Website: apple-inc
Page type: customer-info-address
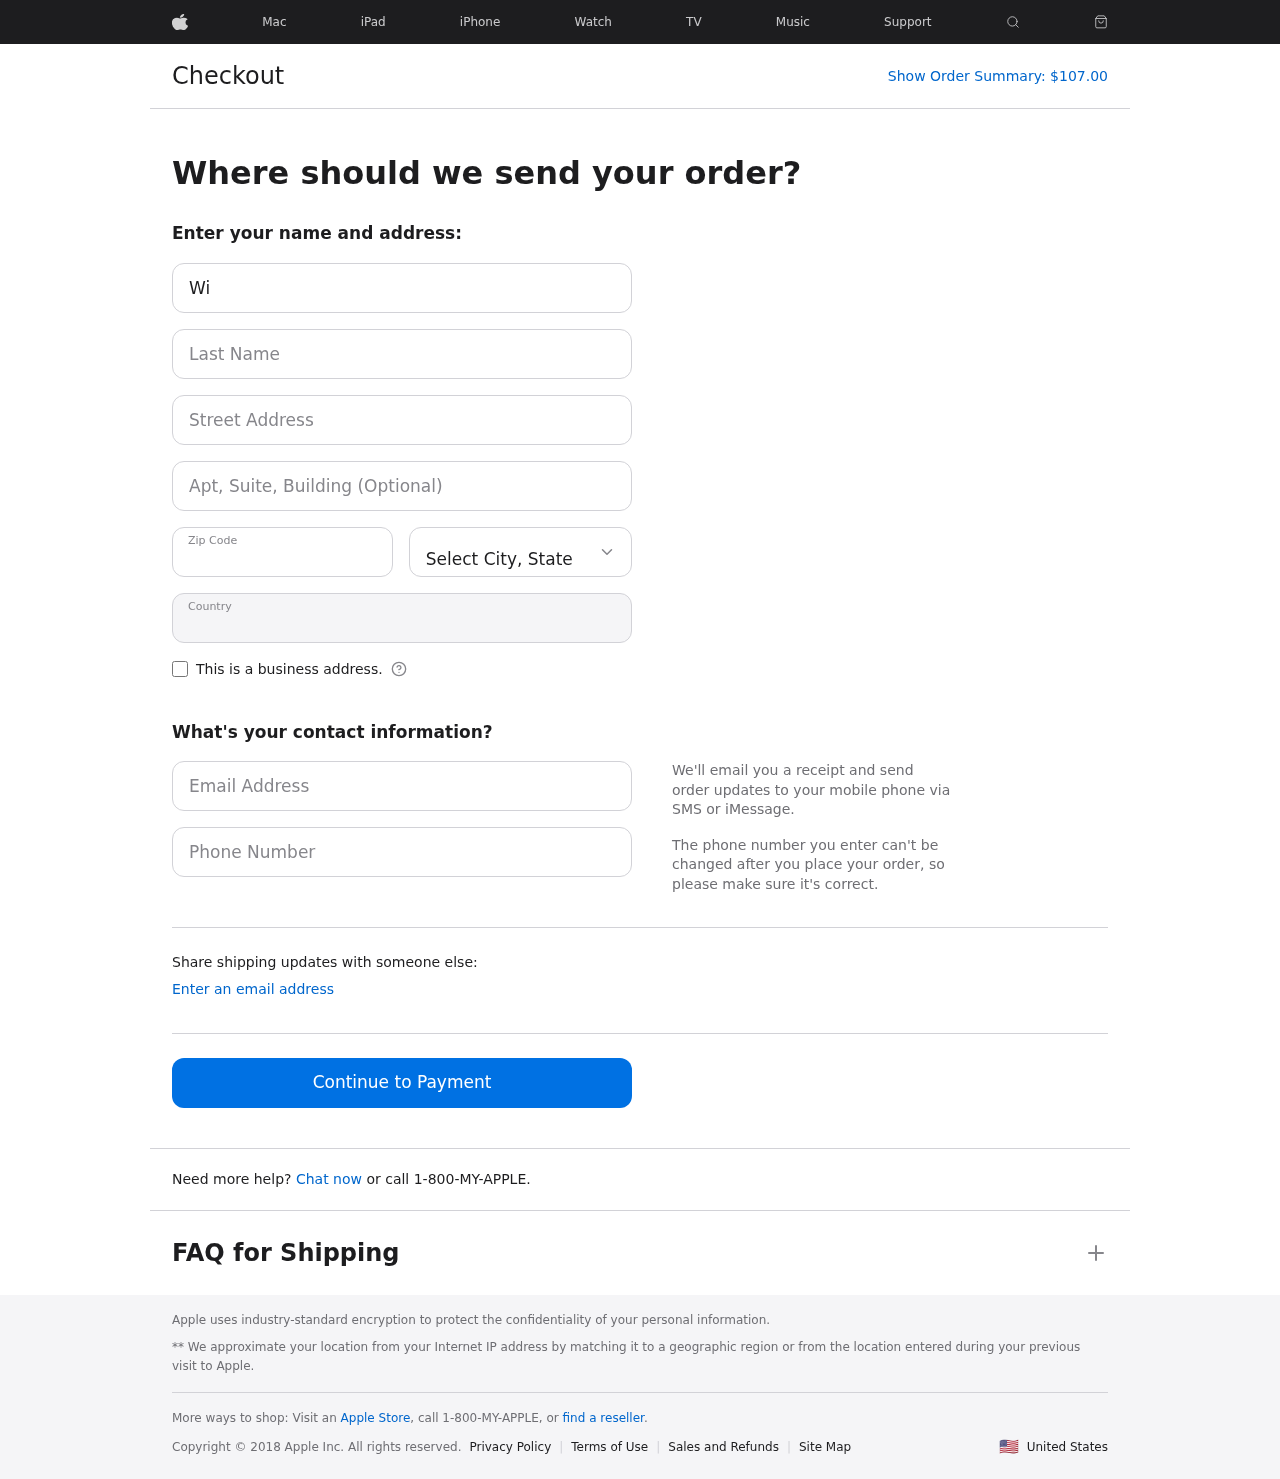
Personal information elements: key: PII_CITY_STATE
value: Marcside, CA
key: PII_COUNTRY
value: United States
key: PII_EMAIL
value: williamvaughn@gmail.com
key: PII_FIRSTNAME
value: William
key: PII_LASTNAME
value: Vaughn
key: PII_PHONE
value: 8089766072
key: PII_POSTCODE
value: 24673
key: PII_STREET
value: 6600 Kristina Island Suite 692
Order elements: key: ORDER_TOTAL
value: $107.00